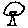
Label: tree